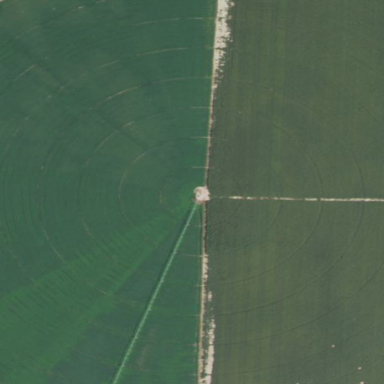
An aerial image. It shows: Farmland with pivot irrigation system.